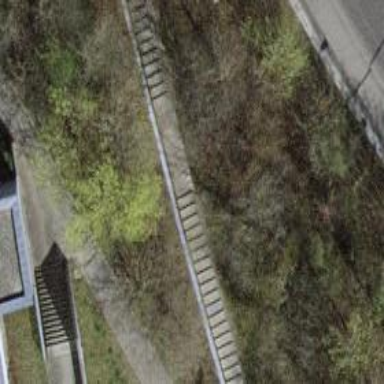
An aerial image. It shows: Set of concrete steps.